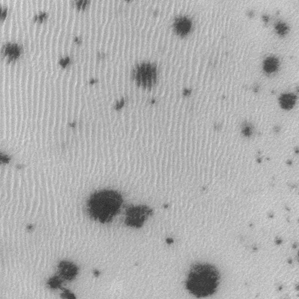
Label: frost